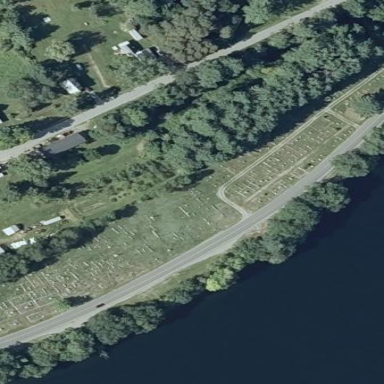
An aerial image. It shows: Cemetery.